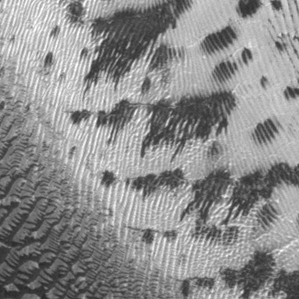
Label: frost